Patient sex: F
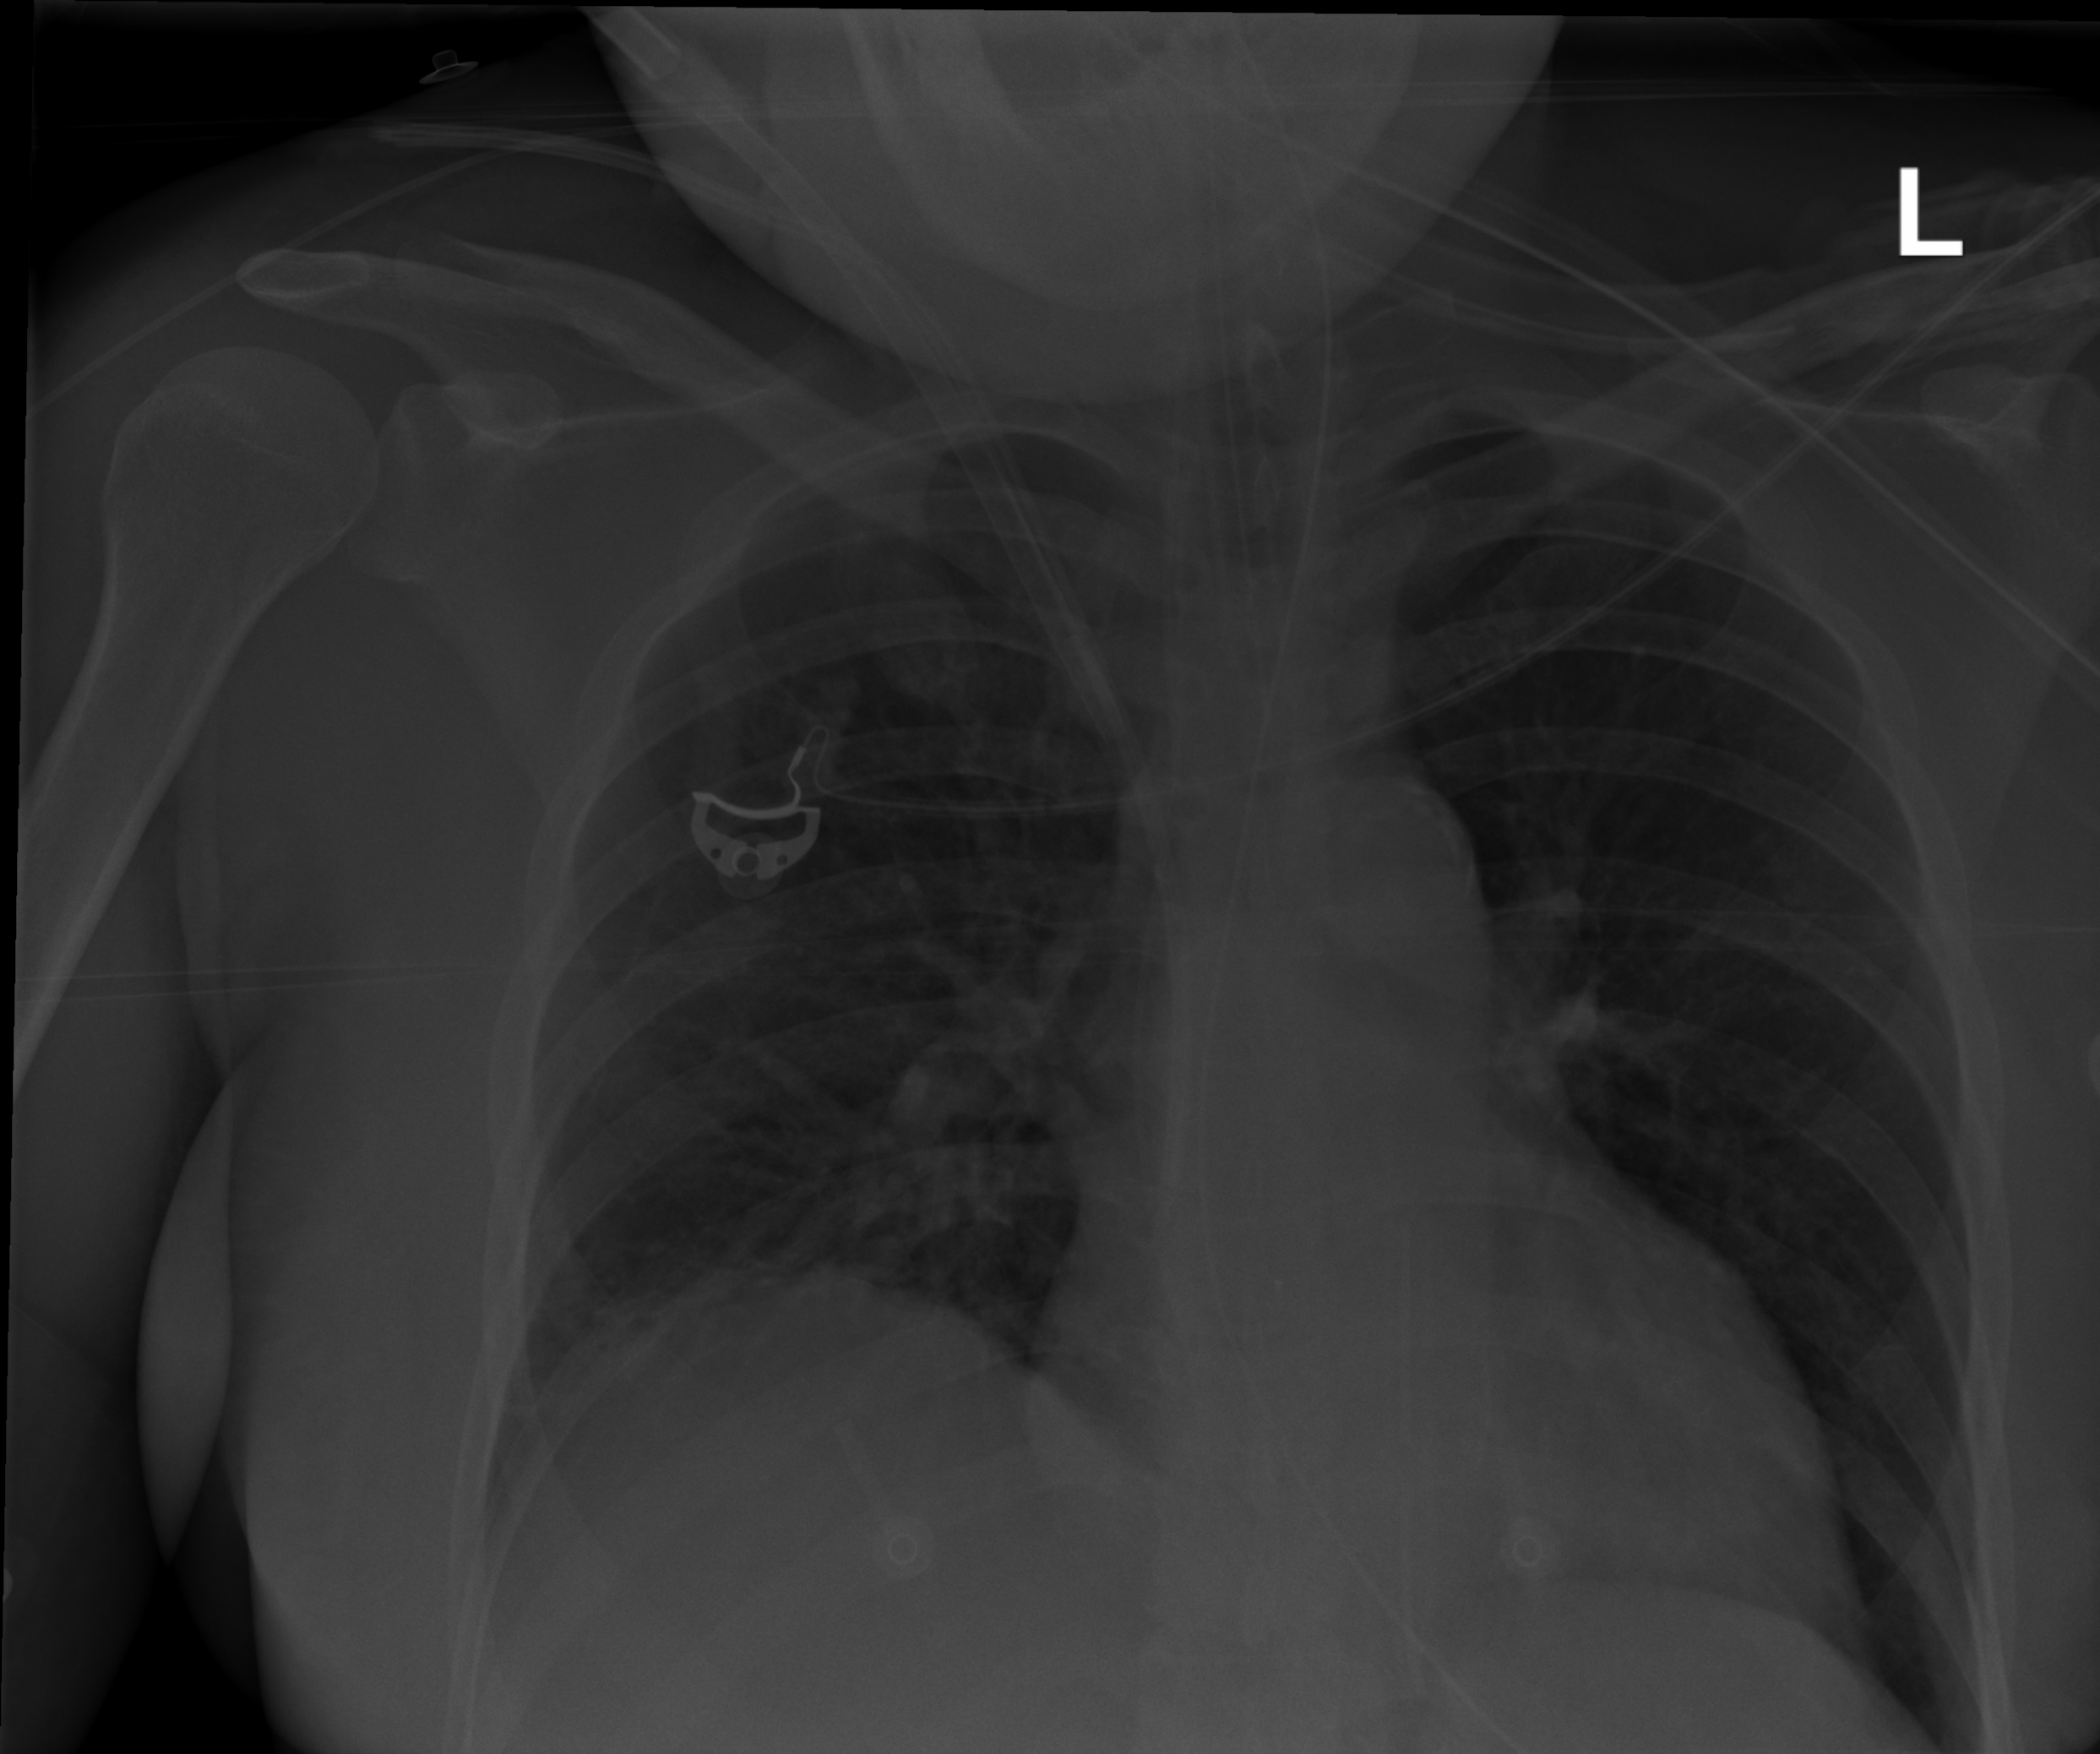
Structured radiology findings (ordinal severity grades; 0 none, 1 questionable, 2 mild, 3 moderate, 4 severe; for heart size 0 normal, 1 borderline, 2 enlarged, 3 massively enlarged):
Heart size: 0
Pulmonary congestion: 0
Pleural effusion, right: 0
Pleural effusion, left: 0
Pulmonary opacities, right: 0
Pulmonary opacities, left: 0
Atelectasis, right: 2
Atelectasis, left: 0